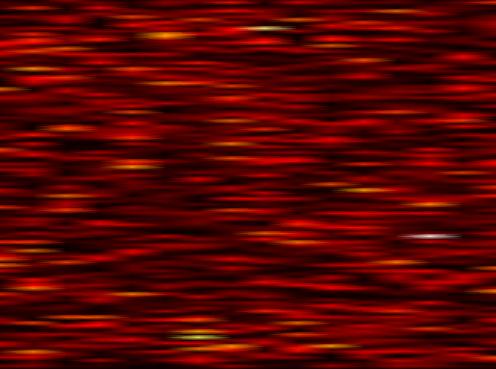
Label: WOLA